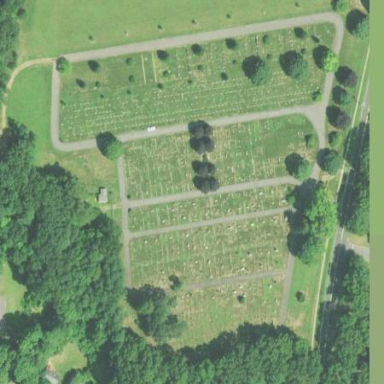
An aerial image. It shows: Cemetery area categorized as "Cemetery".